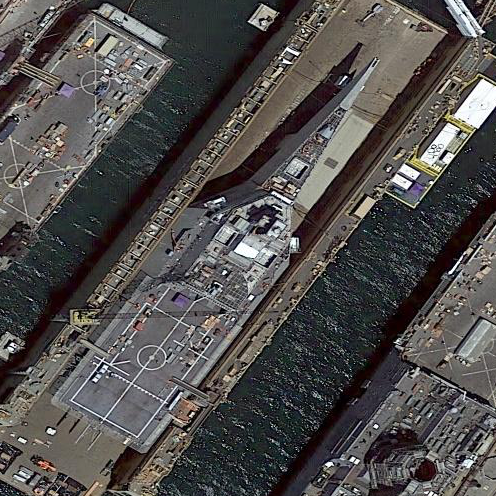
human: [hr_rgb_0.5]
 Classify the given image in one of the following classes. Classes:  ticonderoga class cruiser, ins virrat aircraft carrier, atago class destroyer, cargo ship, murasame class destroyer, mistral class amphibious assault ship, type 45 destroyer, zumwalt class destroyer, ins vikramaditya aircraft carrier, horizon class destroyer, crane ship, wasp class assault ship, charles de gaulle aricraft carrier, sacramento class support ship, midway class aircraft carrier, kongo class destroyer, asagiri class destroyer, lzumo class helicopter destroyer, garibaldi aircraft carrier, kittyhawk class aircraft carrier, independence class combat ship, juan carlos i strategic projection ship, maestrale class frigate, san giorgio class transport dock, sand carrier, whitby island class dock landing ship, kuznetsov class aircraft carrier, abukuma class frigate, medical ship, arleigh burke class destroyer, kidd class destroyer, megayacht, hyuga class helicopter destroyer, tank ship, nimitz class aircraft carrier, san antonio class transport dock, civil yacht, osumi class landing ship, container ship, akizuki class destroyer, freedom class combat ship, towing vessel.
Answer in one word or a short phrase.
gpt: Independence class combat ship